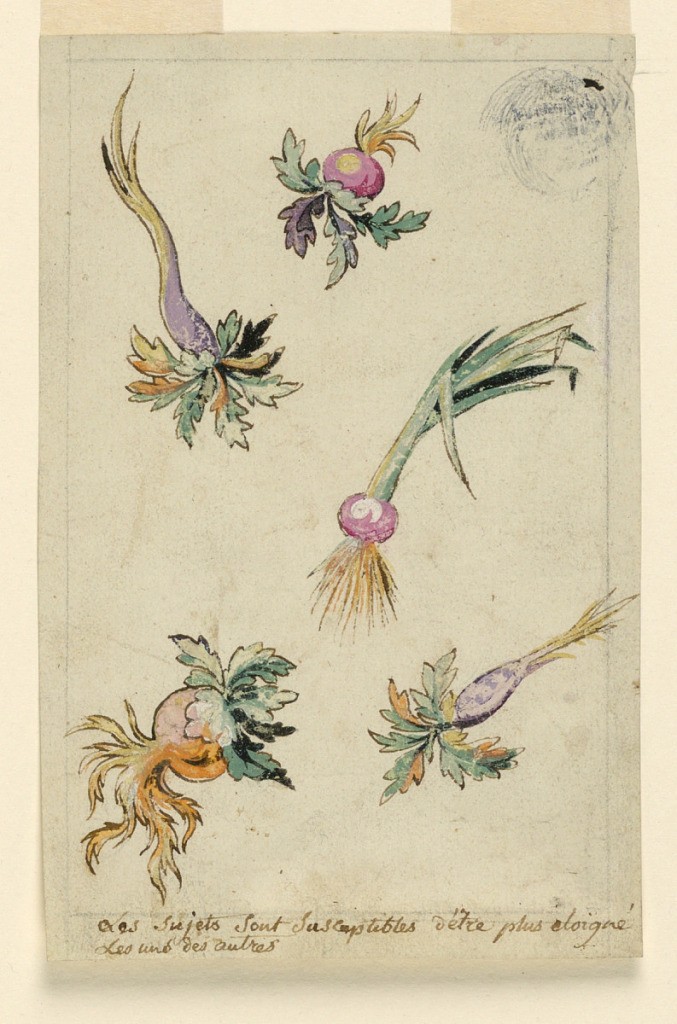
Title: Design for the Embroidery Field of a Man's Coat of the "Fabrique de St. Ruf"
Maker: Fabrique de Saint Ruf, Lyon, France
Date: ca. 1785
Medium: Graphite, brush and gouache on paper
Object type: Drawing
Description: Four turnips and an onion plant are disposed in three oblique rows.